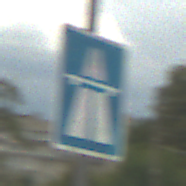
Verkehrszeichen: Autobahn
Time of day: MorningAfternoon
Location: Outdoor (Suburban)
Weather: PartlyCloudy
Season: NotSpecified
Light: Natural